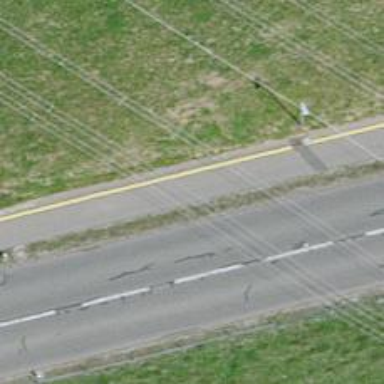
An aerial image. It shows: Asphalt cycleway.